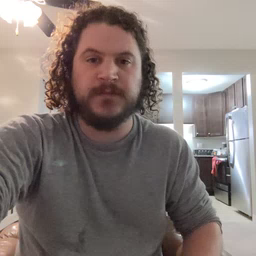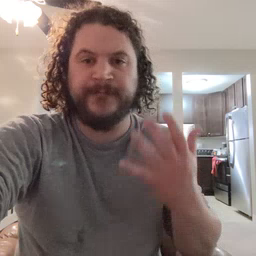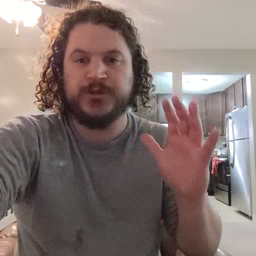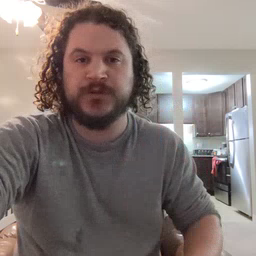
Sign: finish